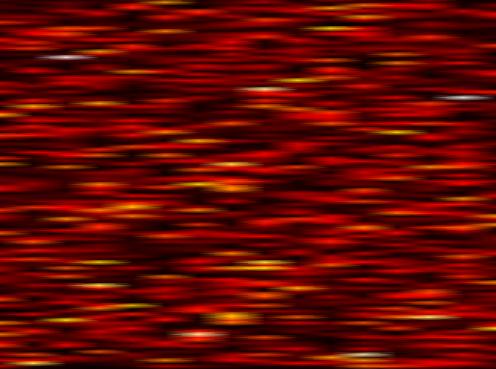
Label: FBMC